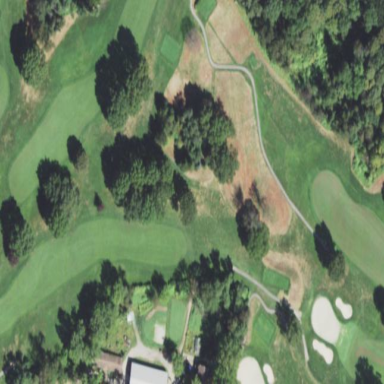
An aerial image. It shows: Rough grassy area used for golf.